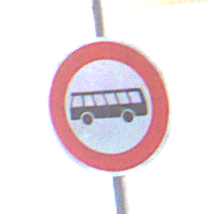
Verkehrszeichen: VerbotKraftomnibusse
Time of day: SunriseSunset
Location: Outdoor (Urban)
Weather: PartlyCloudy
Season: NotSpecified
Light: Natural